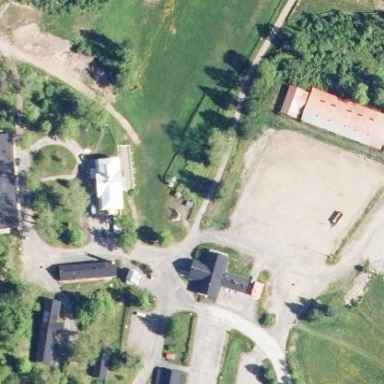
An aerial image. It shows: Equestrian pitch used for leisure and sports activities.